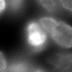
Tissue sample: colon
Magnification: 2.5x
Cell type: T cells
Senescence state: normal